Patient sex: F
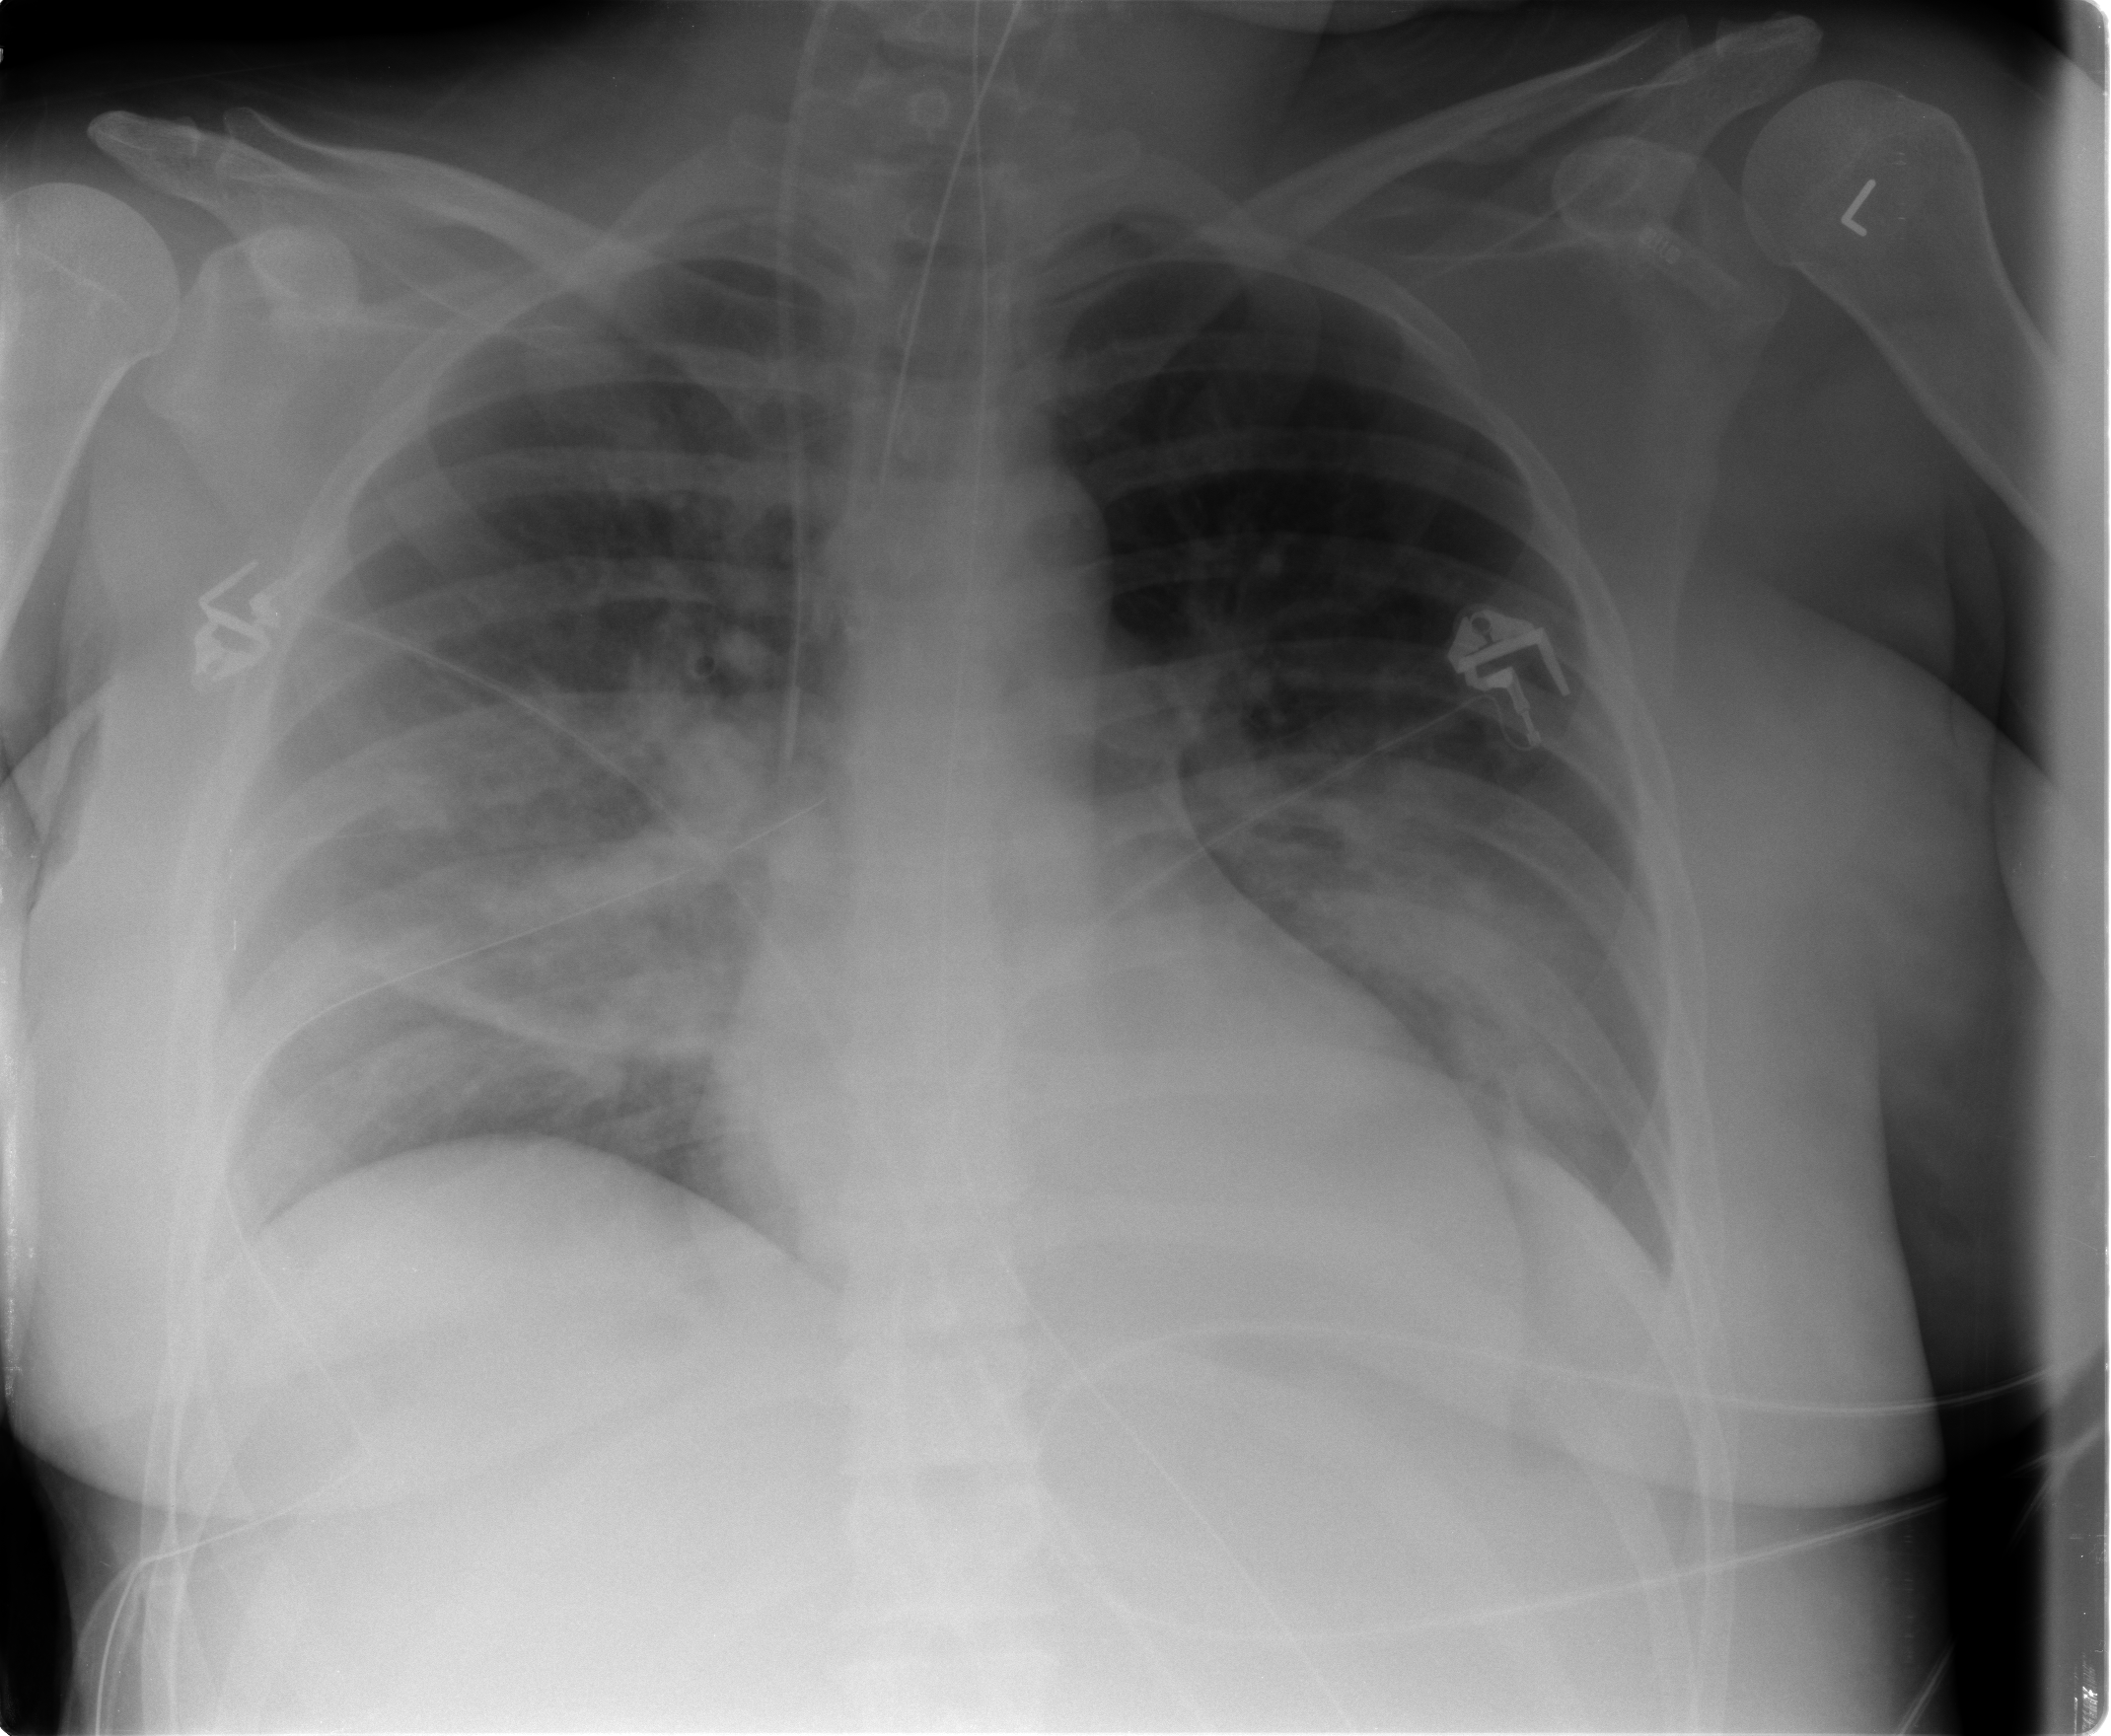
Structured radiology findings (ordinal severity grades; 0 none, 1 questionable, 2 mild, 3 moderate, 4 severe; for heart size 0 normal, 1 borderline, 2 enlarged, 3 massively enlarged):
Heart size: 0
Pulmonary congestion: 2
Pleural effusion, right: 2
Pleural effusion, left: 0
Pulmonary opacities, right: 3
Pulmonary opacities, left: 3
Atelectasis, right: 3
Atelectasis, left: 2